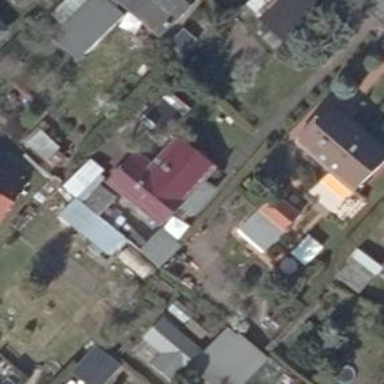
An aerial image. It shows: Detached building with gabled roof.